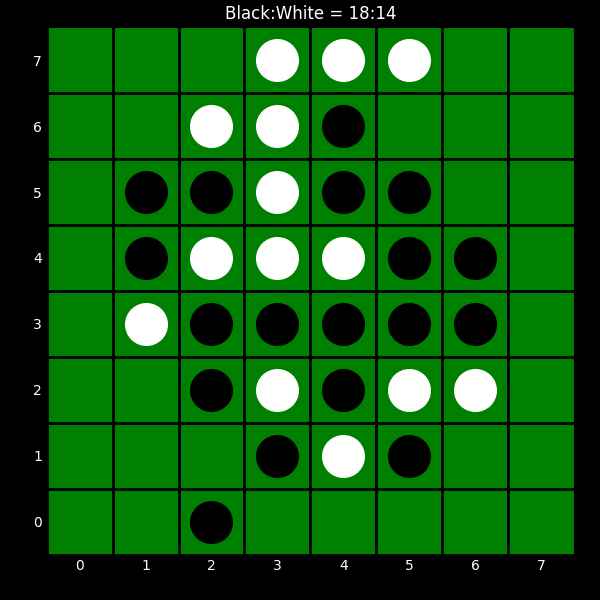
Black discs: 18
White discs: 14